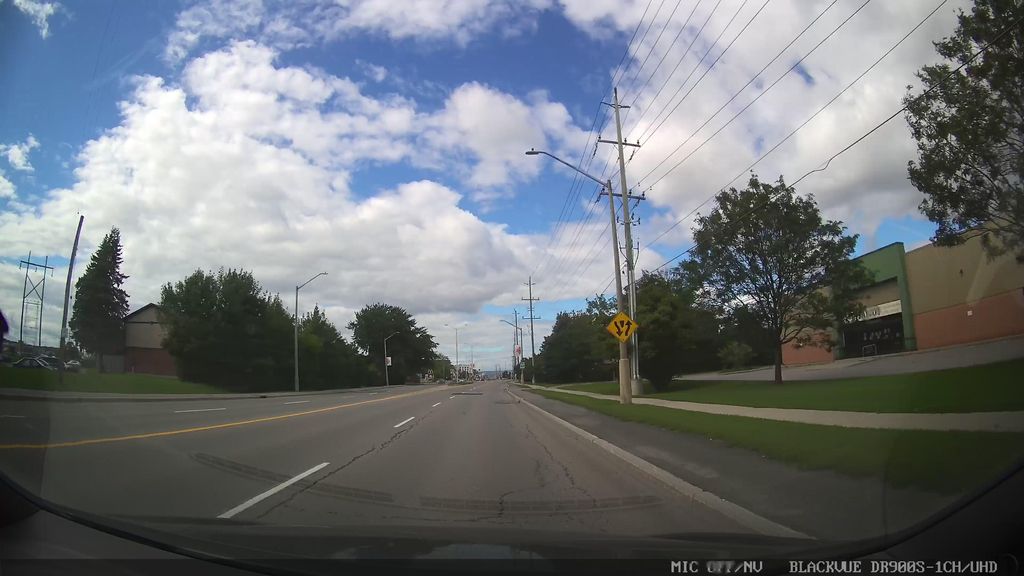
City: ottawa-gatineau